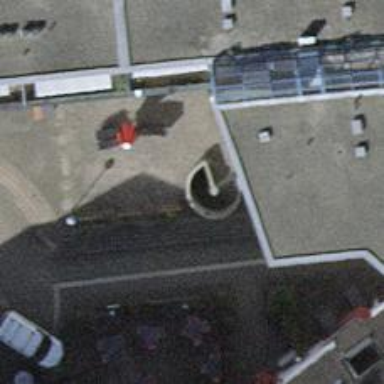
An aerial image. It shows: Outdoor seating area for leisure.